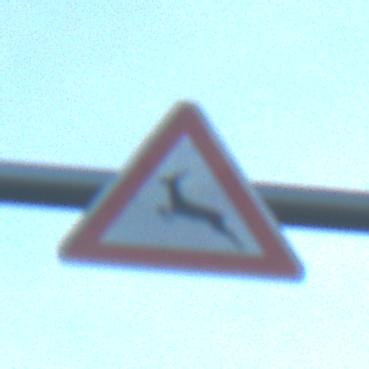
Verkehrszeichen: WildwechselRechts
Umgebung: Outdoor, Nature
Tageszeit: SunriseSunset
Wetter: PartlyCloudy
Licht: Natural
Jahreszeit: NotSpecified
Kontrast: MediumContrast